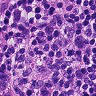
Metastatic tissue present: yes